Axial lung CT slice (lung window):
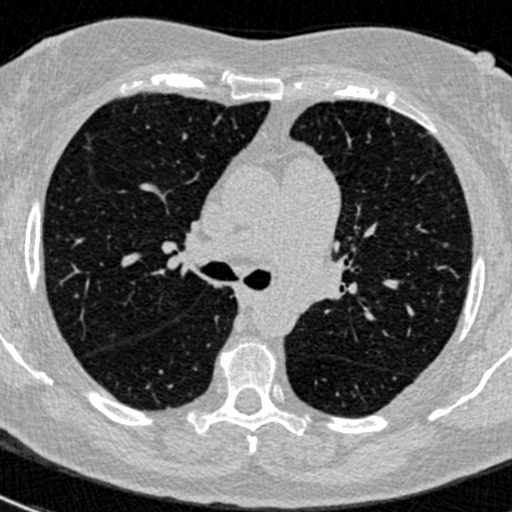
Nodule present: no